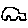
Label: car